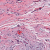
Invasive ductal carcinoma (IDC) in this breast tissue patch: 0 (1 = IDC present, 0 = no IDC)